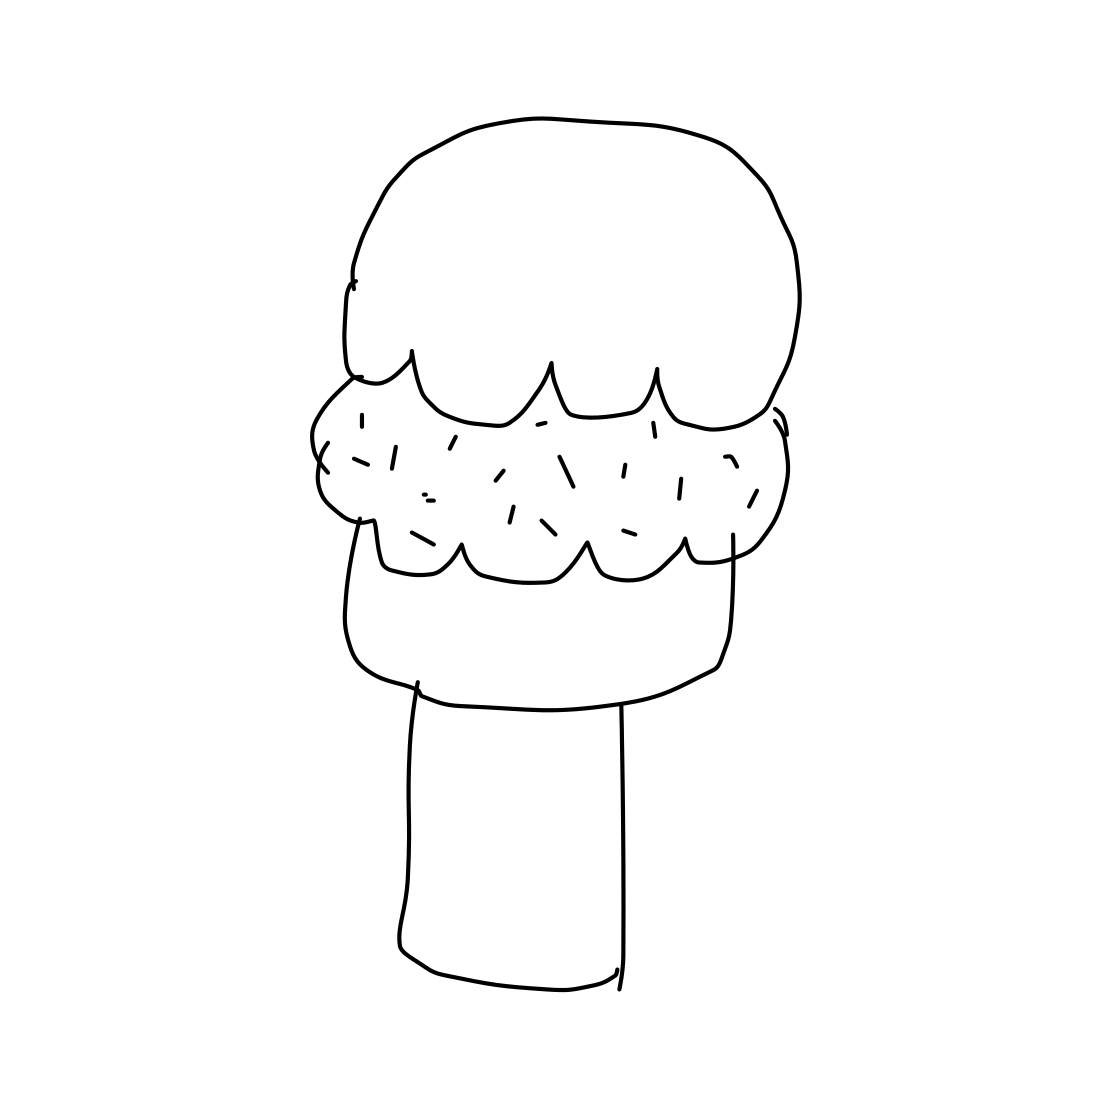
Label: ice-cream-cone